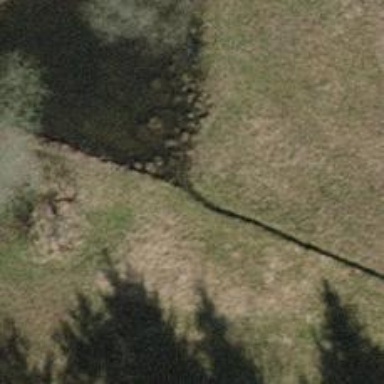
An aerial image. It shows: Ditch serving as waterway.